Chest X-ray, PA view. Patient: 63 years old, sex F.
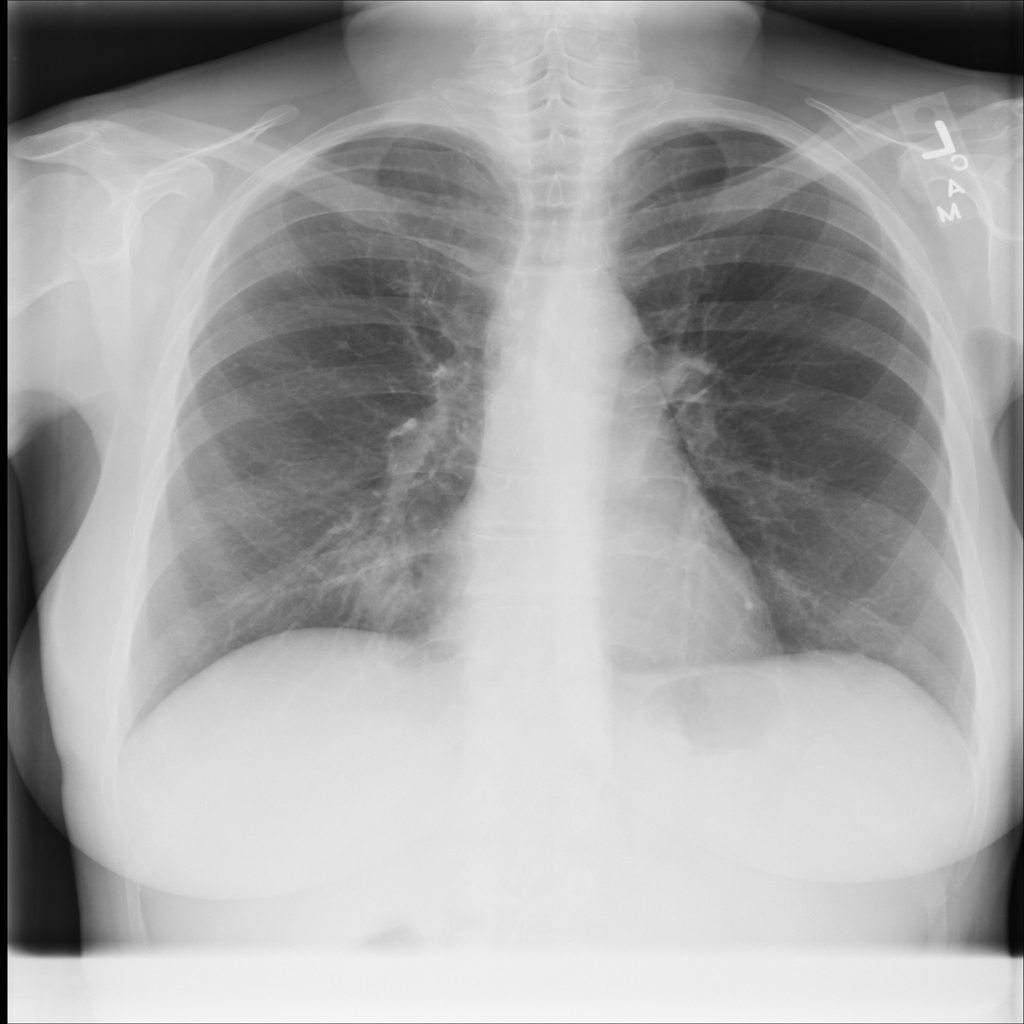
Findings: No Finding